Aerial crown-view tile of a tropical tree (Barro Colorado Island, Panama), acquired 20240716:
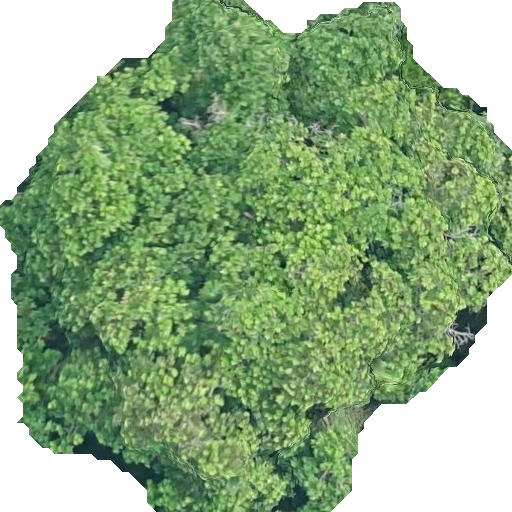
Species: Anacardium excelsum
GBIF accepted scientific name: Anacardium excelsum
Crown area: 313.035 m²